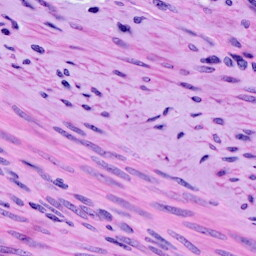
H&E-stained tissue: Cervix